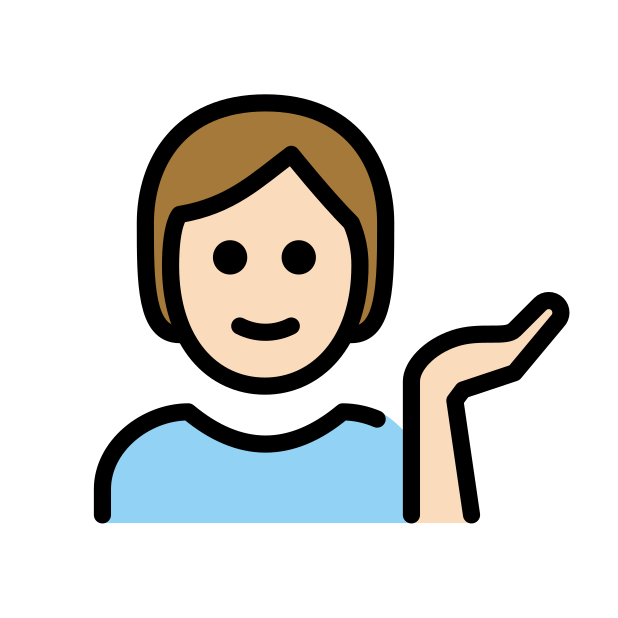
person tipping hand: light skin tone